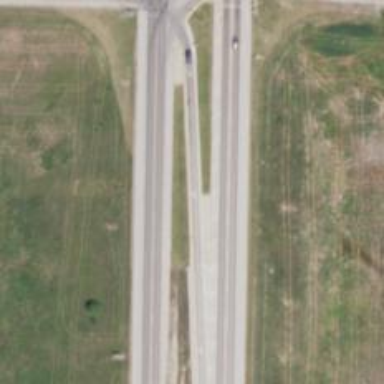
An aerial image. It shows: Road with left marking.